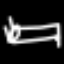
Label: bed